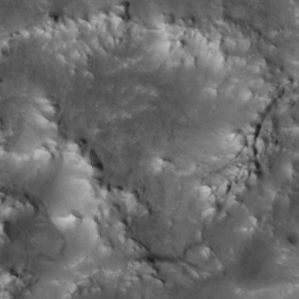
Label: non_frost